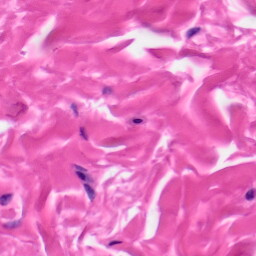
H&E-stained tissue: Skin